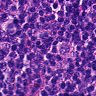
Metastatic tissue present: yes